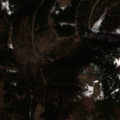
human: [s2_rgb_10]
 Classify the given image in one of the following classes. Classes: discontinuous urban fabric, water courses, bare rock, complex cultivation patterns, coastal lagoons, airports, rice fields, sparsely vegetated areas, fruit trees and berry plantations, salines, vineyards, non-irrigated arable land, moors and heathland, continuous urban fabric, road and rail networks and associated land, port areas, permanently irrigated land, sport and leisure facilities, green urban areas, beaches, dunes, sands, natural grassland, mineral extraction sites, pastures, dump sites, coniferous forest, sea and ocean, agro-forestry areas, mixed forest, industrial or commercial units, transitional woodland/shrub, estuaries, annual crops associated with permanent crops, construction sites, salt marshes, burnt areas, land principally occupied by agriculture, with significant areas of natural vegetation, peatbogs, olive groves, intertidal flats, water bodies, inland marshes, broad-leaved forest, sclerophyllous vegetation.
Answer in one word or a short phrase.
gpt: coniferous forest, mixed forest